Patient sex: F
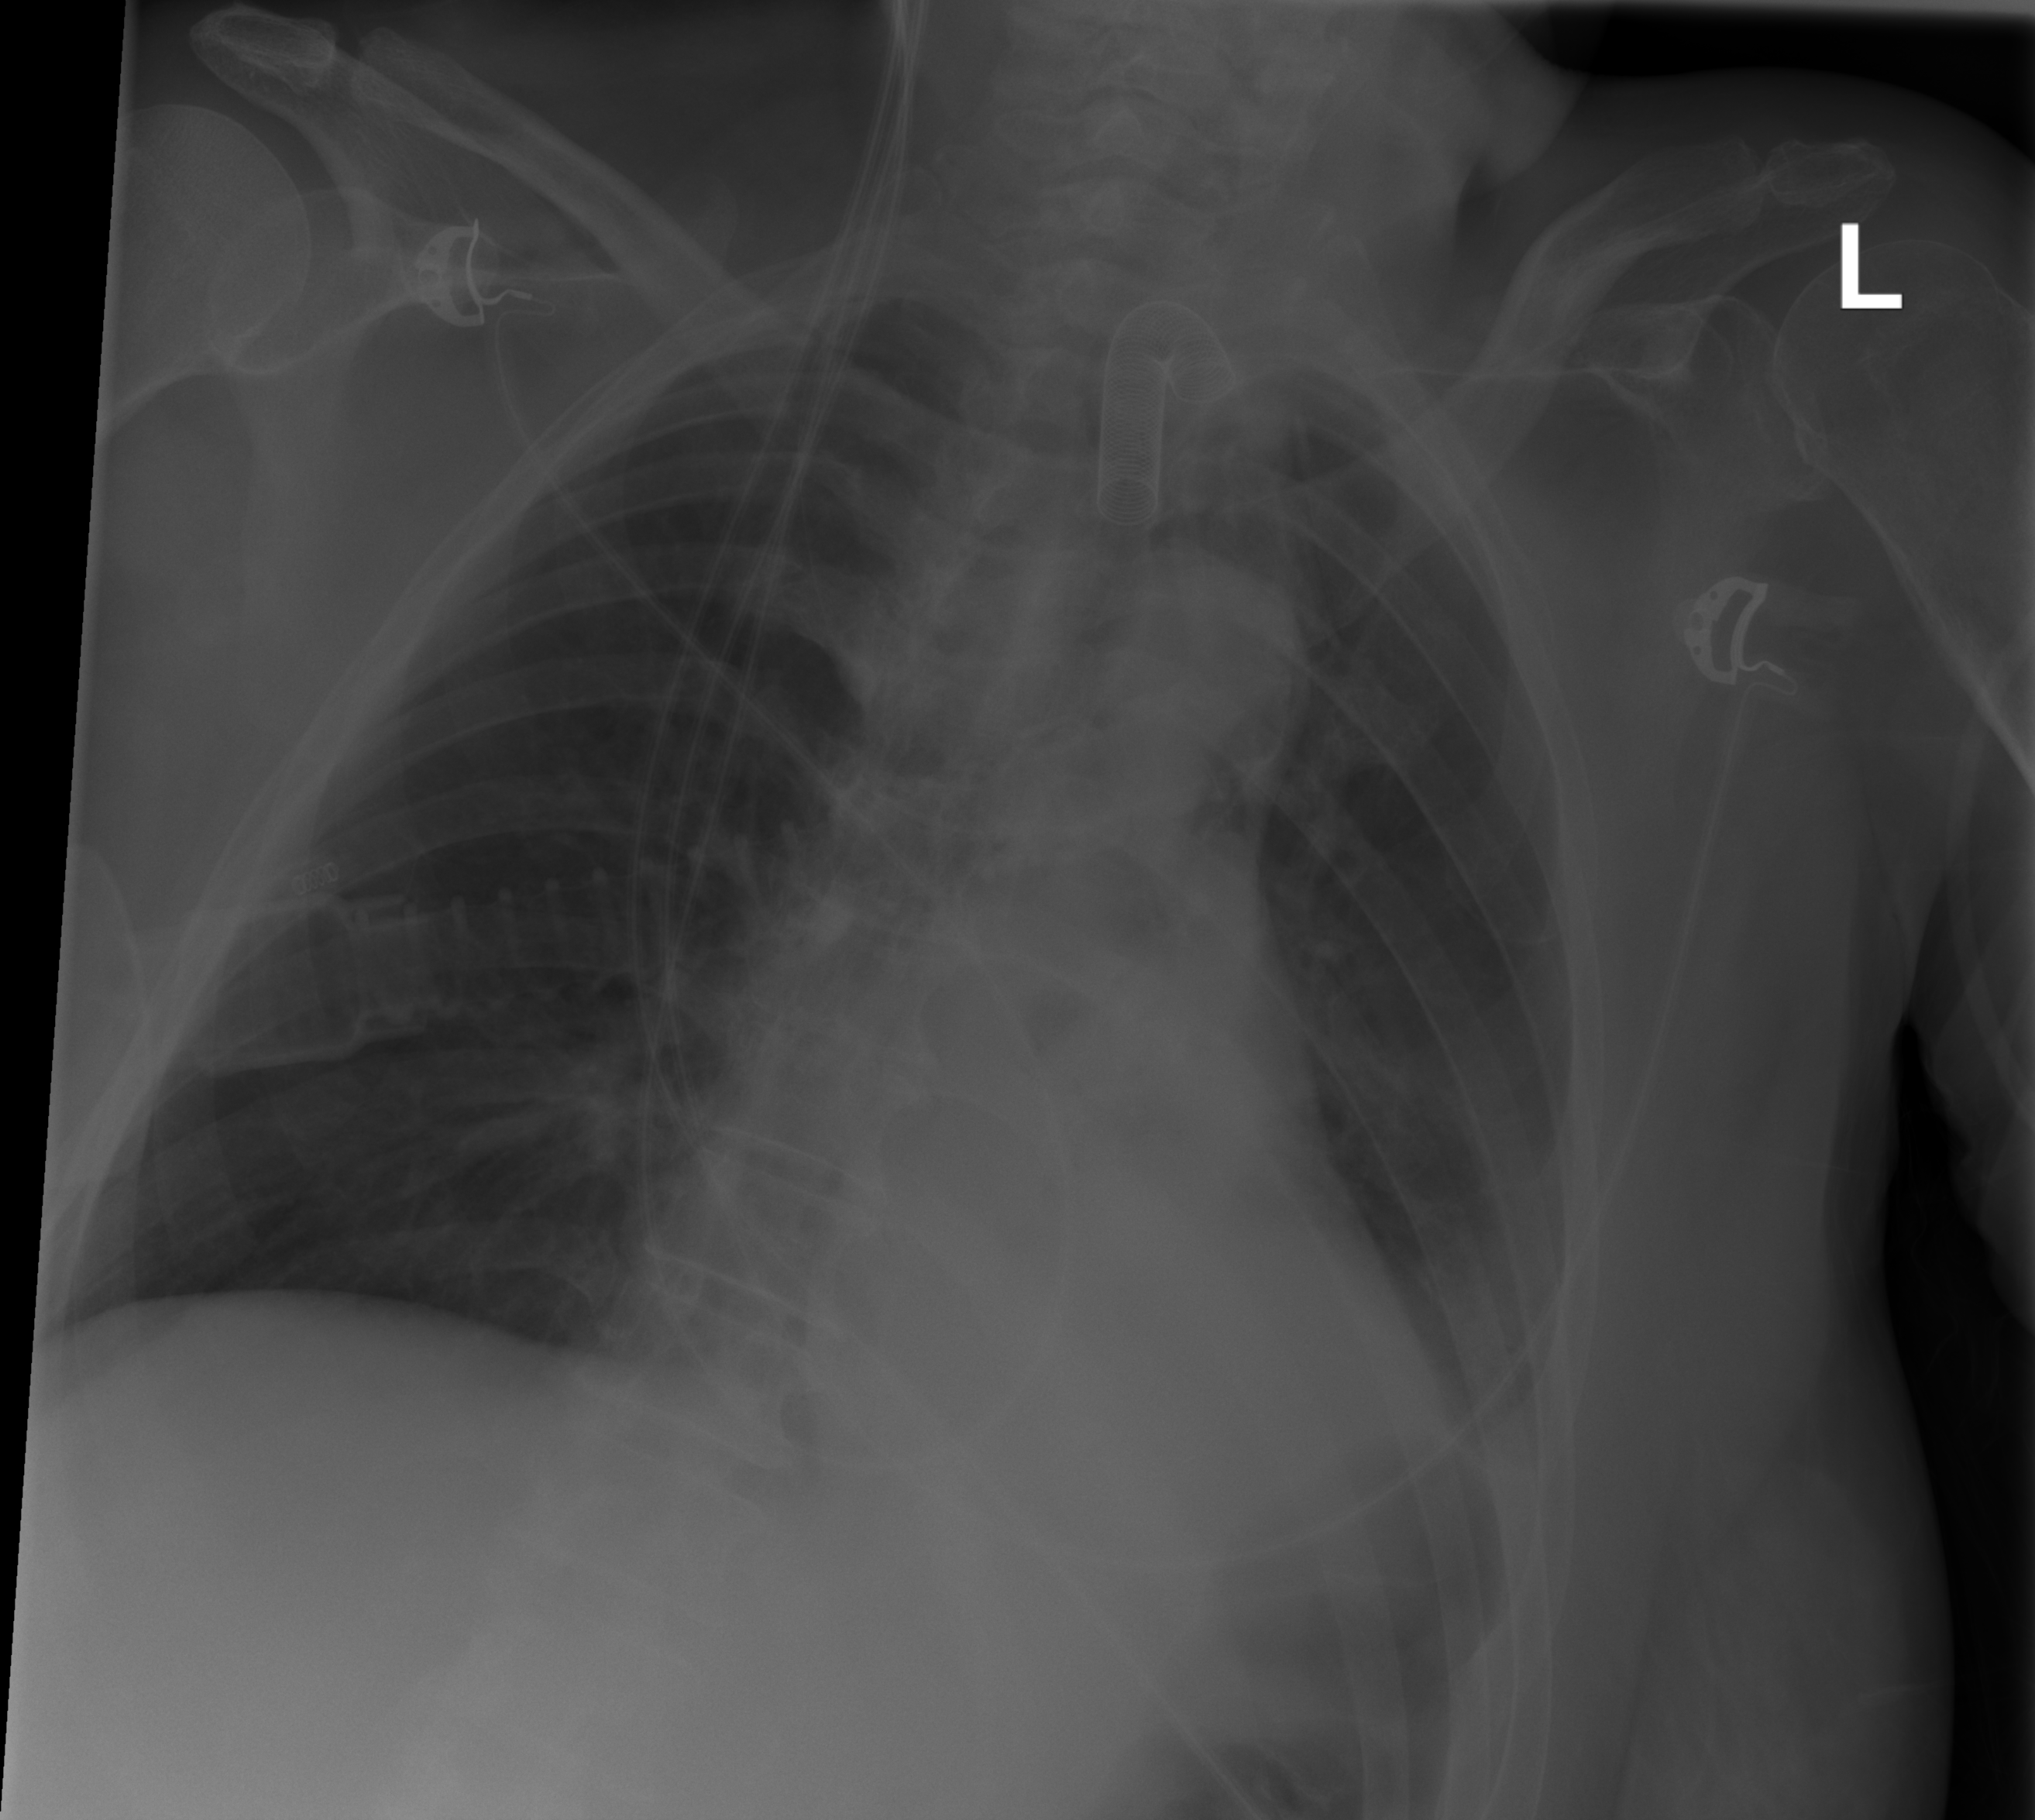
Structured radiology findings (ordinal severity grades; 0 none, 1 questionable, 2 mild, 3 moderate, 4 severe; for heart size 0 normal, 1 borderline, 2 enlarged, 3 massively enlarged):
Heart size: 0
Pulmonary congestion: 0
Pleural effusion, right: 0
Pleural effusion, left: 2
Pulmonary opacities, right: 0
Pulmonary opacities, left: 0
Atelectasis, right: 0
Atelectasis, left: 2